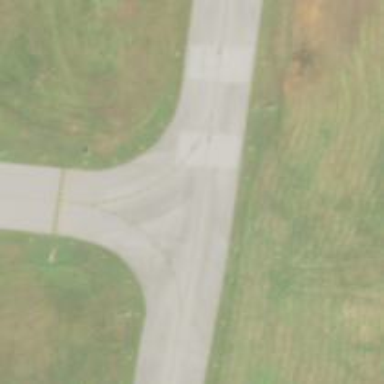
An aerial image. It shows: Image of taxiway at airport.